Aerial crown-view tile of a tropical tree (Barro Colorado Island, Panama), acquired 20240716:
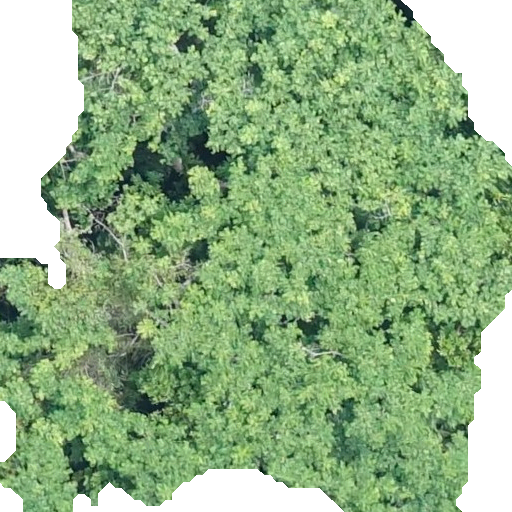
Species: Anacardium excelsum
GBIF accepted scientific name: Anacardium excelsum
Crown area: 376.988 m²